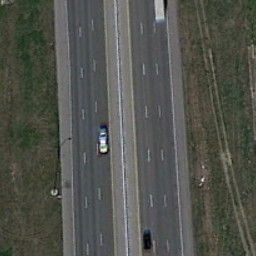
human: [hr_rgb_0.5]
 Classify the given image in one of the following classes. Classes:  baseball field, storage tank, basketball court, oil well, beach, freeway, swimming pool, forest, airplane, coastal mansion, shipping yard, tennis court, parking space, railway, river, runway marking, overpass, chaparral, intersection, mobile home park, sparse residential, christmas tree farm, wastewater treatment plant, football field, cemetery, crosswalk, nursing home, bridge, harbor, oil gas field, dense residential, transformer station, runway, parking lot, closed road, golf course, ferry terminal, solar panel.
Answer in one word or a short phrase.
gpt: freeway